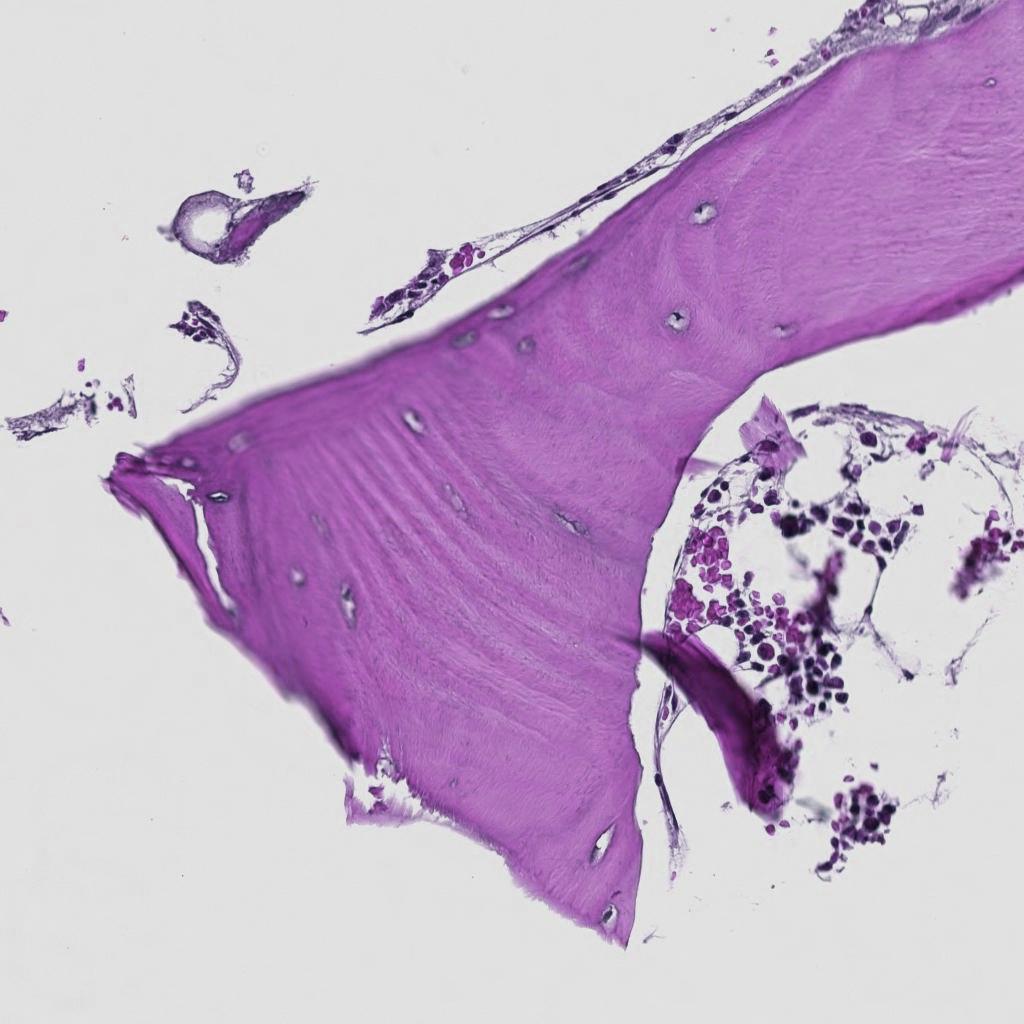
Label: Non-Tumor